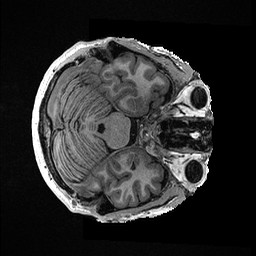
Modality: T1w
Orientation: axial
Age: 32
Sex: male
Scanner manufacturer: ge
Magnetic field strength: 3 T
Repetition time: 0.006952 s
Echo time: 0.00292 s